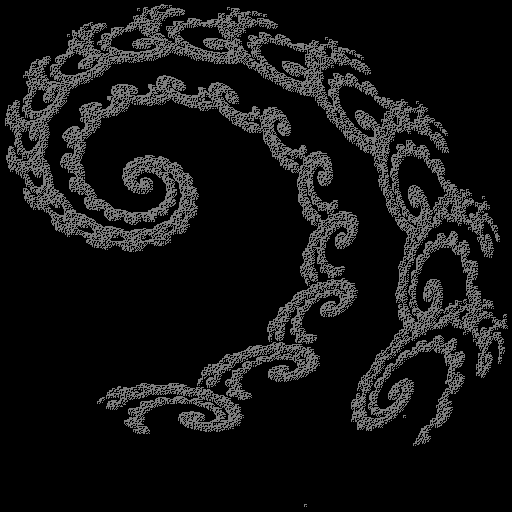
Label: spiral